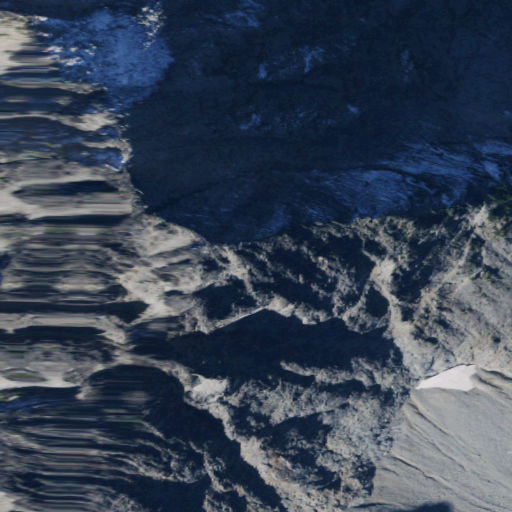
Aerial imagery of mountain in Washington named Needle Peak containing barren land, grassland, and evergreen forest